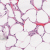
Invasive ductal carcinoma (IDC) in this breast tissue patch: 0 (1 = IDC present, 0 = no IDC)